Question: This might be a simple one, I'm trying to figure out how to reach the class "sn-inbox"

With the below code I could reach the child node of first shadow-root, but how do I get to the next Shadow-root, I should be then able to easily reach the class.
'''
let Acceptbtn = $("[slot=primary-content-area")[4]?.shadowRoot?.childNodes[0];
'''
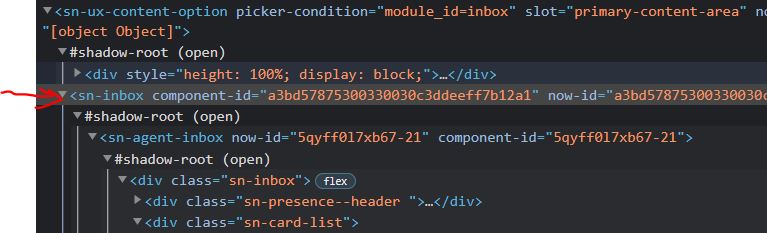
Answer: As far as I can tell from your screenshot, '<sn-inbox>' is in the of '<sn-ux-content-option'> (which has shadowDOM) And (I guess) is to a '<slot>'?
You can use the 'slotChange' Event to capture content is slotted
- <URL>
OR access the DOM element
'let Acceptbtn = $("[slot=primary-content-area")[4]?.querySelector("sn-inbox");'
For in-depth slotted info see: <URL>